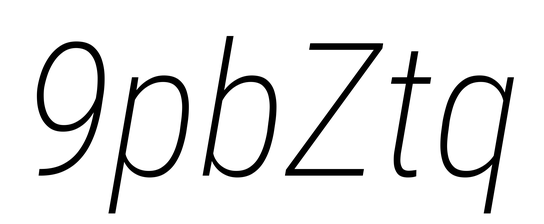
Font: Roboto-Italic_Condensed_ExtraLight_Italic